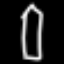
Label: pencil